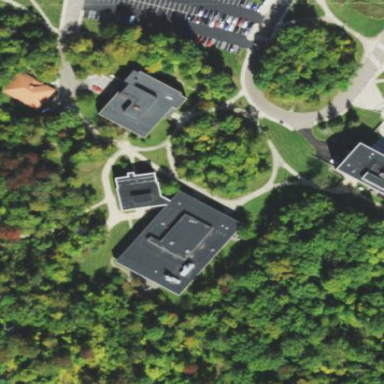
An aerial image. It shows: University building.